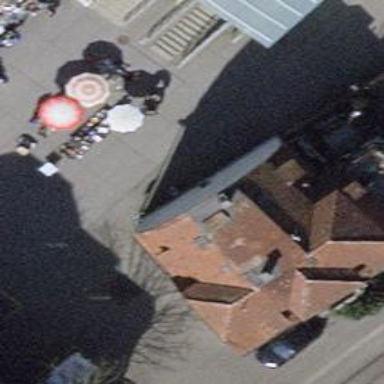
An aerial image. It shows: Cafe.